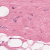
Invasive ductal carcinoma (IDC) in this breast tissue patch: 0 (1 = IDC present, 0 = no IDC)